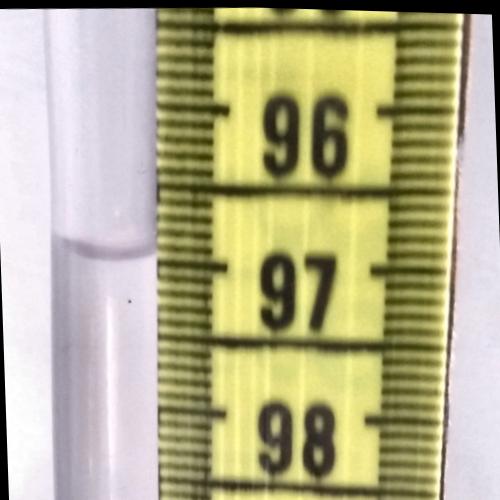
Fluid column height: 97.0 cm